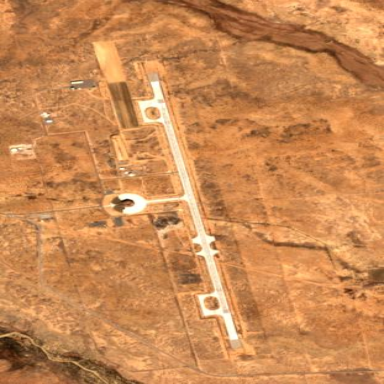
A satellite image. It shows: Concrete runway in the airport area.